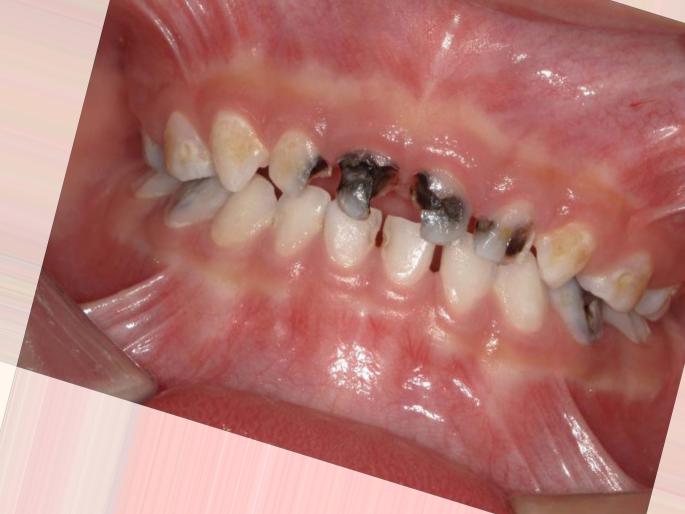
Condition: Caries